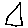
Label: triangle